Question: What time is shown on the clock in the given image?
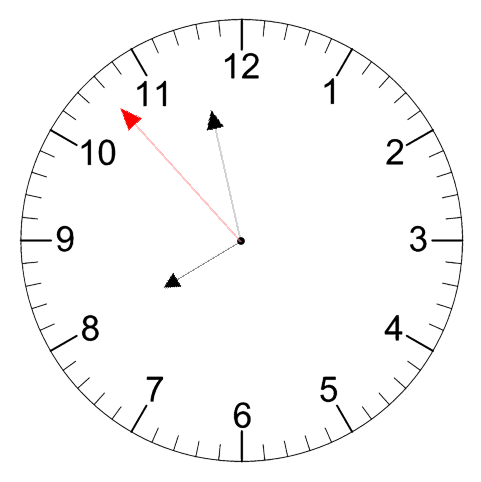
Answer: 07:57:53